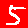
Digit: 5